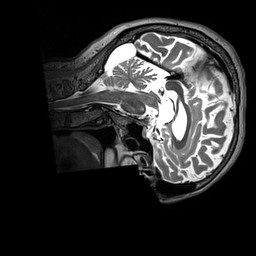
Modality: T2w
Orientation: sagittal
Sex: female
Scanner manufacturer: siemens
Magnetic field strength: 3 T
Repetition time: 3.2 s
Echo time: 0.409 s